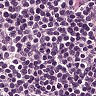
Metastatic tissue present: no